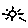
Label: sun